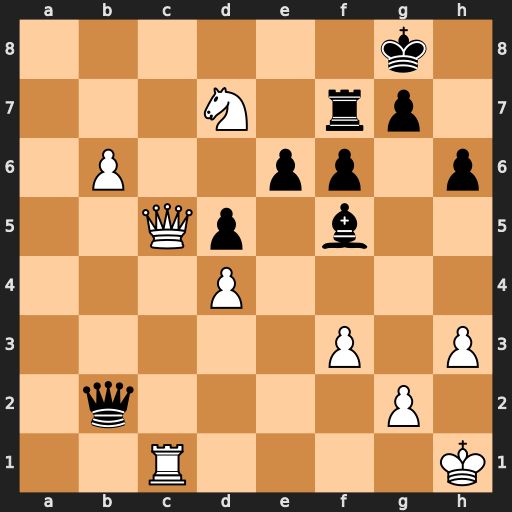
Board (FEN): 6k1/3N1rp1/1P2pp1p/2Qp1b2/3P4/5P1P/1q4P1/2R4K
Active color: w
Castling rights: -
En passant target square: -
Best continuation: Qc8+ Kh7 b7